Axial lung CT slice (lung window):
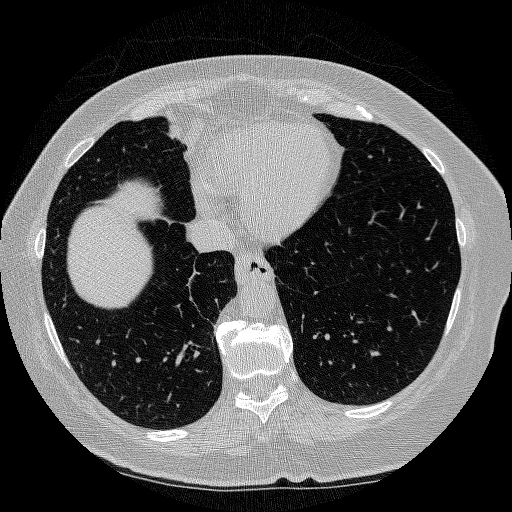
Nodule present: no